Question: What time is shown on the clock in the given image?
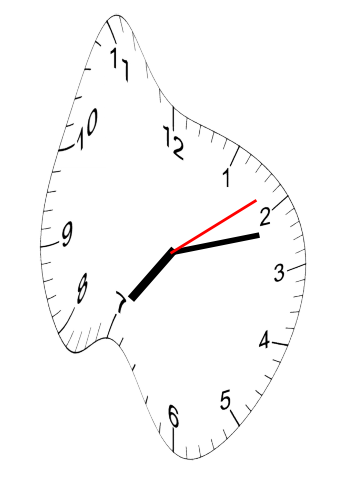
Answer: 07:12:09